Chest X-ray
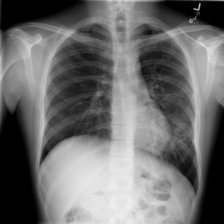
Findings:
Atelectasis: negative
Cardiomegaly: negative
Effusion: negative
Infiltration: positive
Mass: negative
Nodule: negative
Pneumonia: negative
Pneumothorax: negative
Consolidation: negative
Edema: negative
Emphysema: negative
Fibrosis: negative
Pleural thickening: negative
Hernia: negative